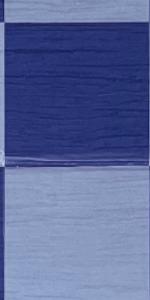
Label: Empty